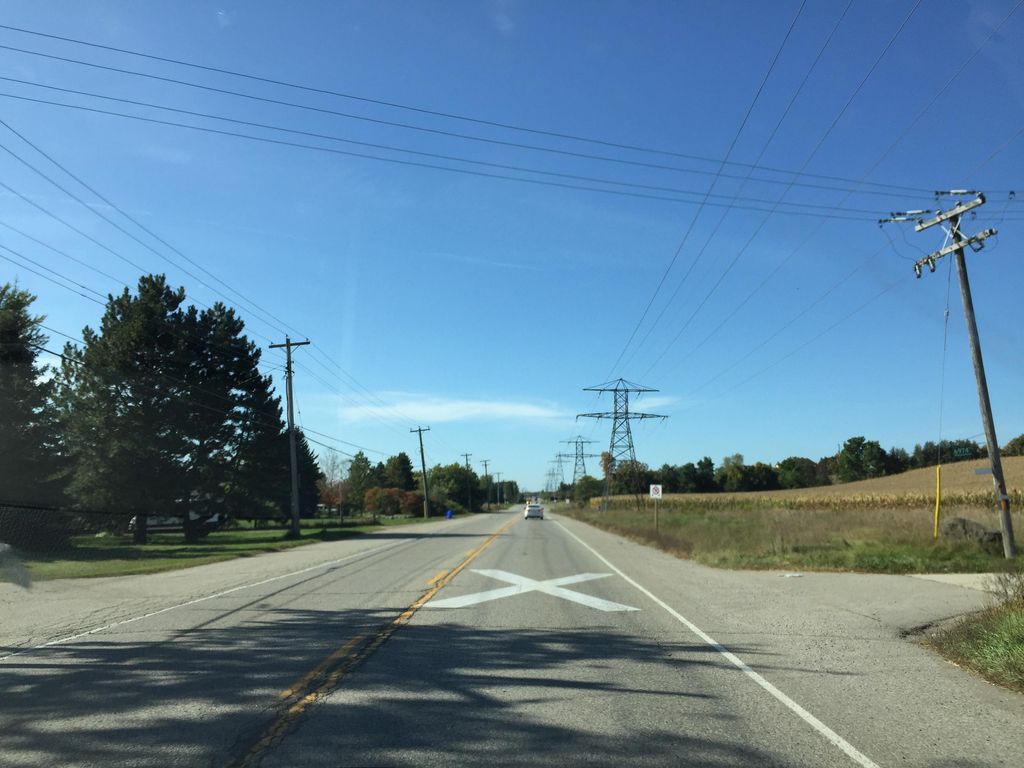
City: kitchener-waterloo